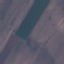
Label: AnnualCrop